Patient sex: M
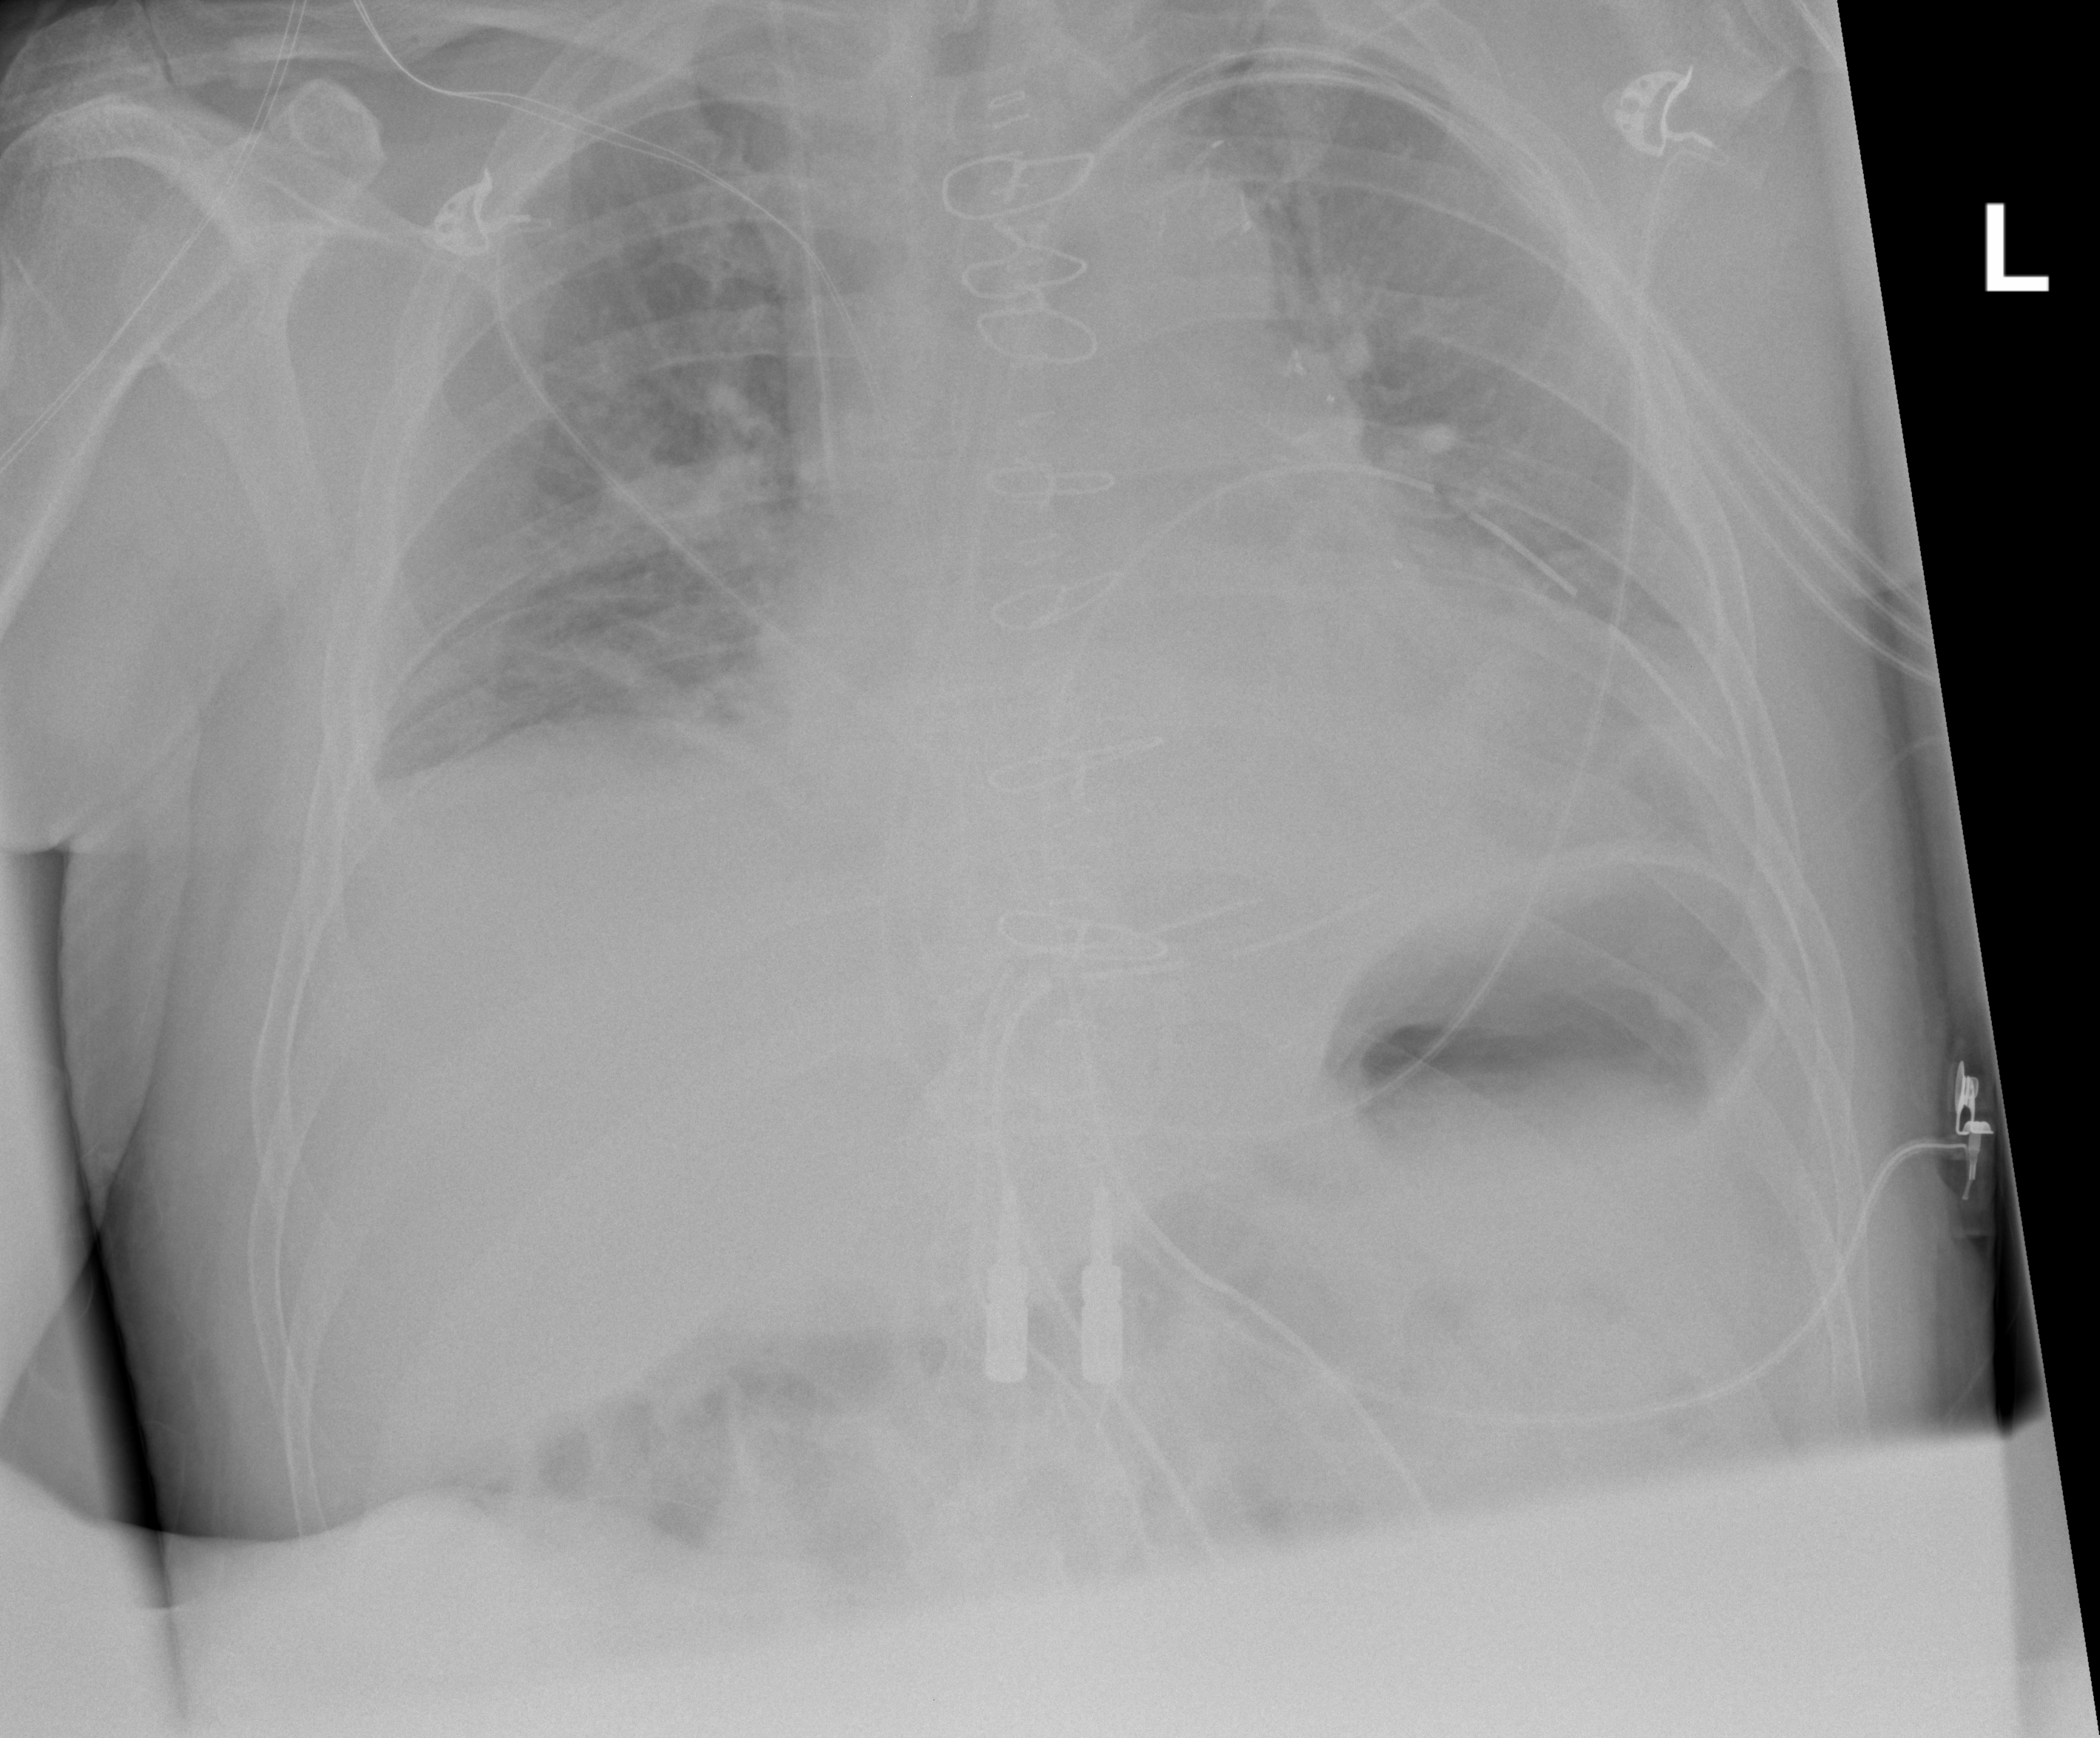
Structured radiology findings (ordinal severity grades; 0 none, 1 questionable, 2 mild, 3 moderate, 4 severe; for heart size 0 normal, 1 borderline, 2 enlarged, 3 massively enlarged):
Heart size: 0
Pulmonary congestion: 2
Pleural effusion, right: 2
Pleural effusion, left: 2
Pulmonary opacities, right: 0
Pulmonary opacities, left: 0
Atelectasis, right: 2
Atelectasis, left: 2